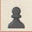
Piece: bP